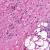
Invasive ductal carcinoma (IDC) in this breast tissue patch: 0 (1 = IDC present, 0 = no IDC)